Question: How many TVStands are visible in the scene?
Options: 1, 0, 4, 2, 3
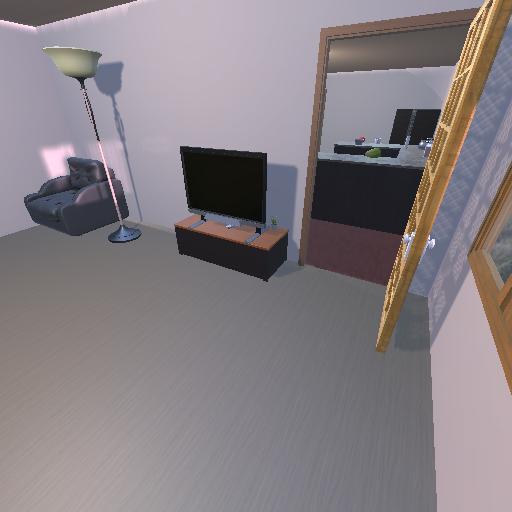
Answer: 1